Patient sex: F
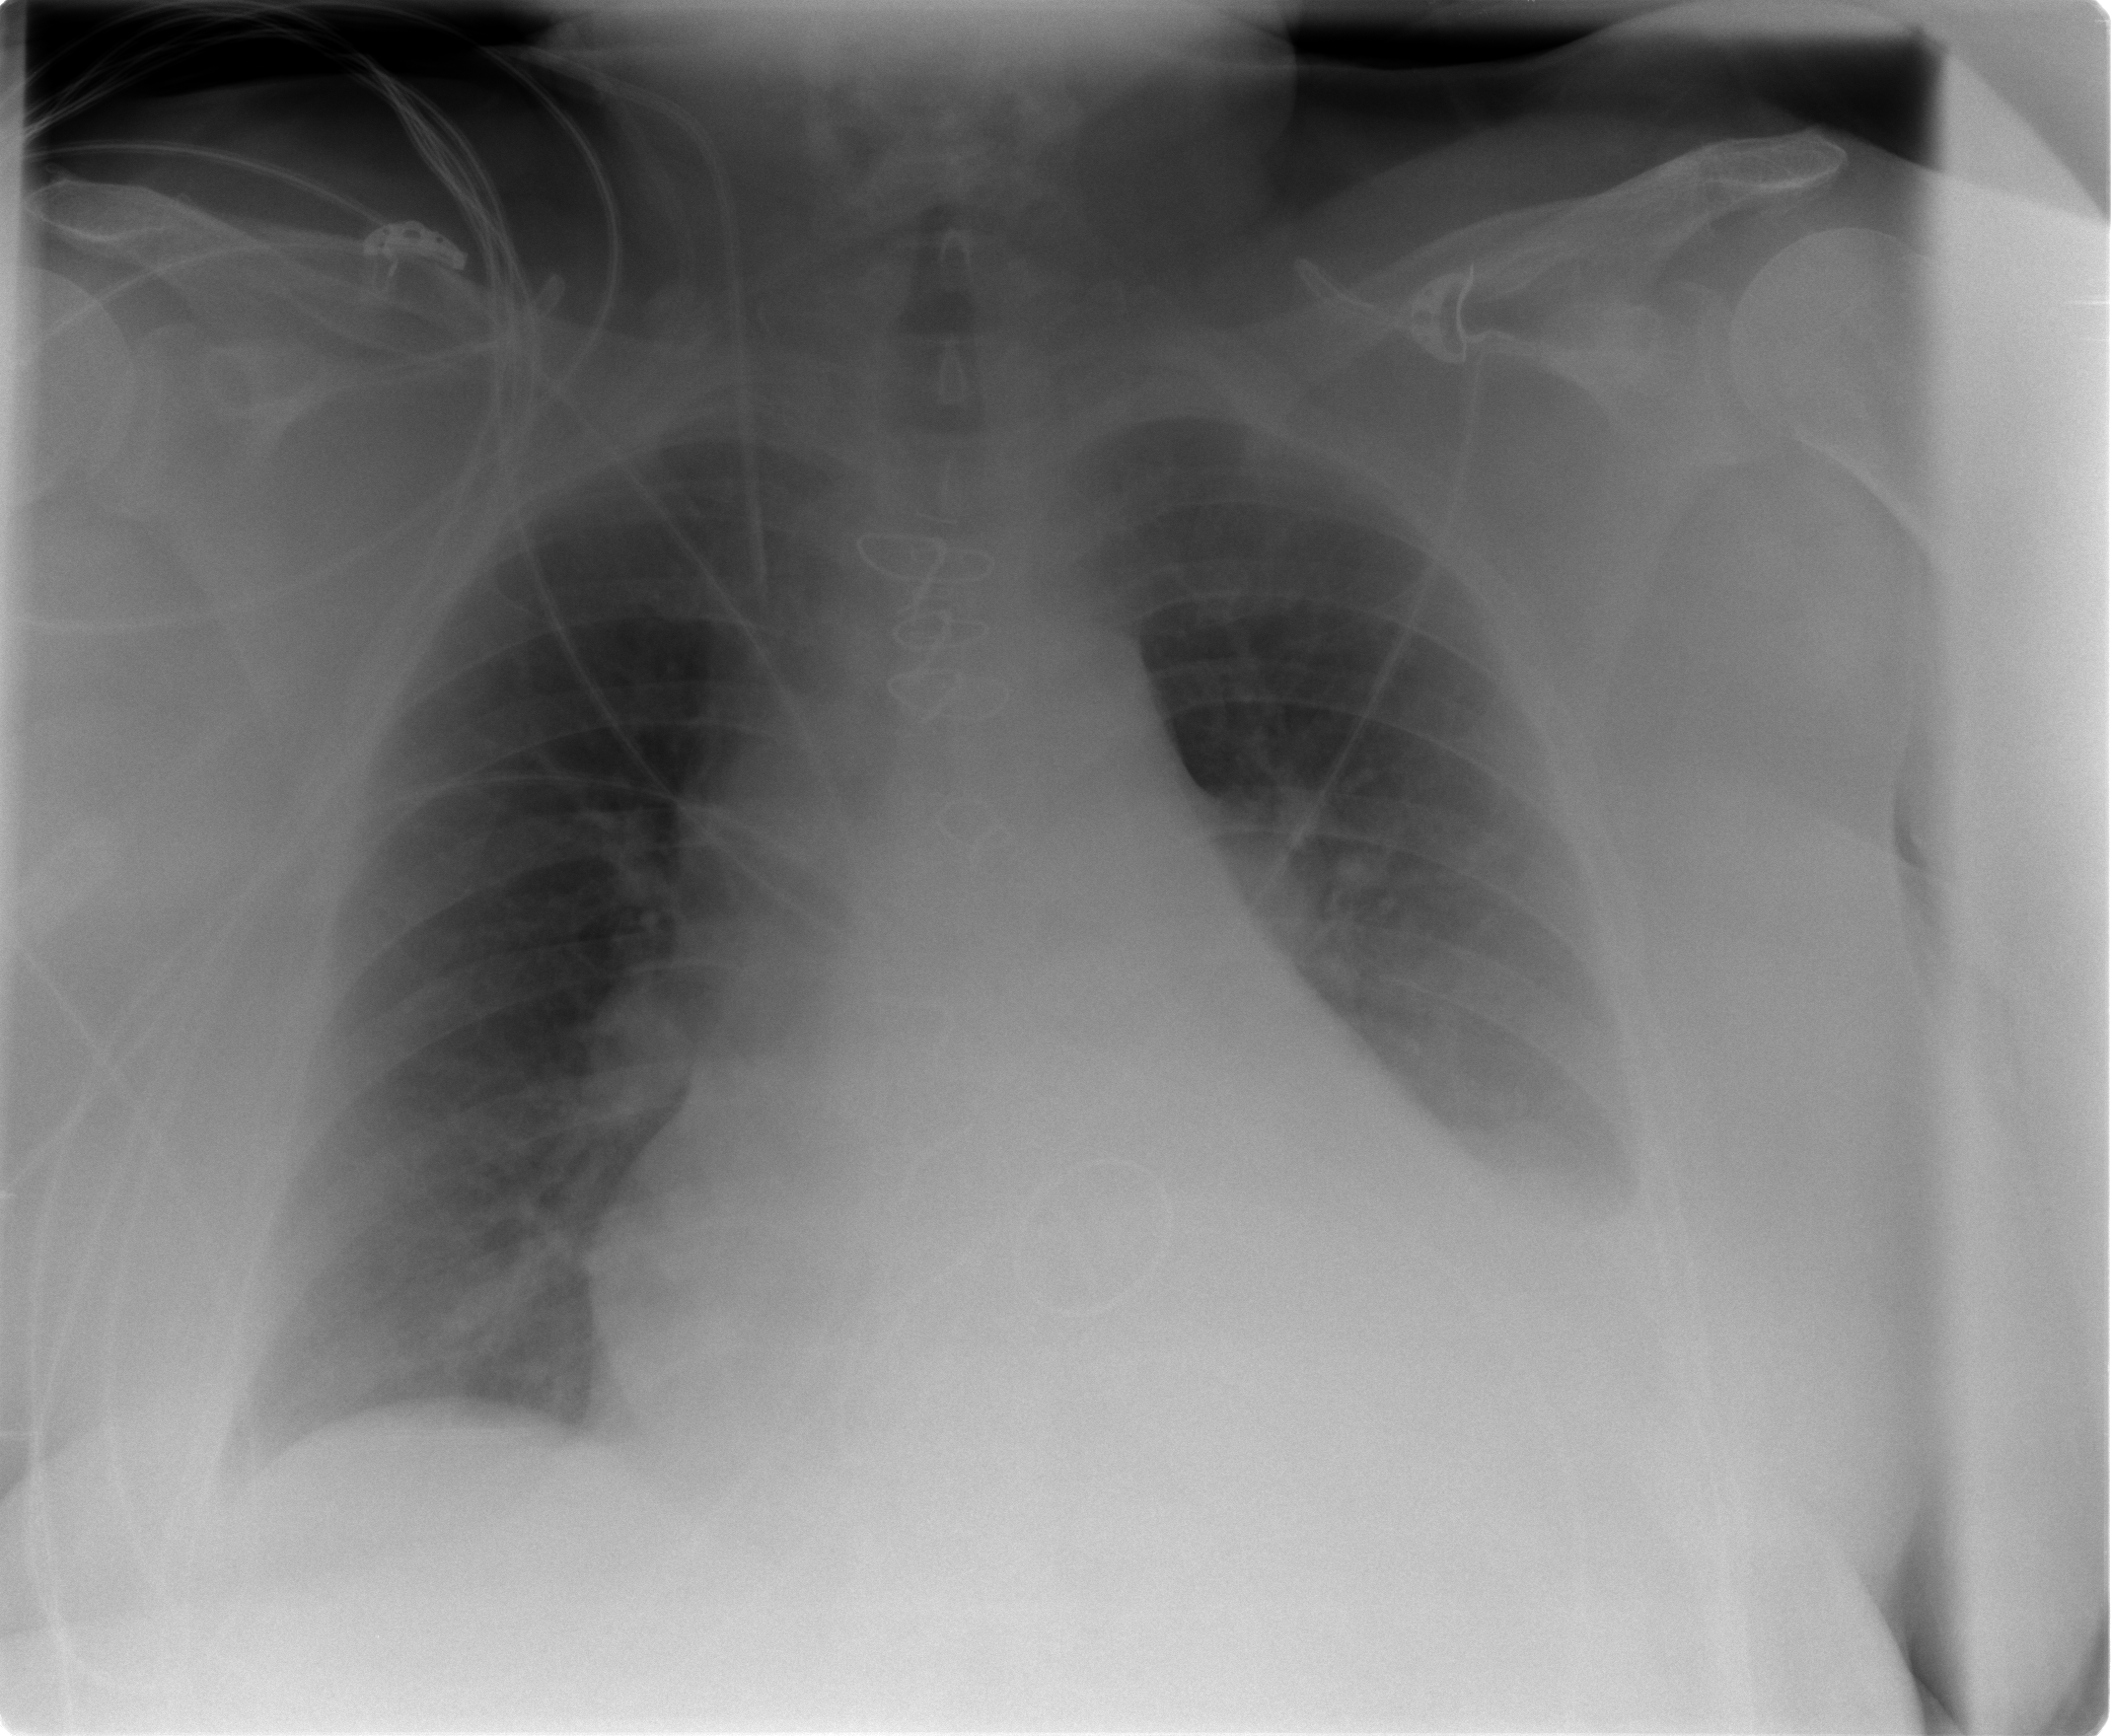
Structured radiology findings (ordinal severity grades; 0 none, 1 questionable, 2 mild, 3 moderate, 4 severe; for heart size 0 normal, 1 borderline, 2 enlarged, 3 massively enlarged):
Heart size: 3
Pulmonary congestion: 2
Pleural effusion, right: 0
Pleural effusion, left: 1
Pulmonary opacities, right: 0
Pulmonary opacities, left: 0
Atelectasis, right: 2
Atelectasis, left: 2